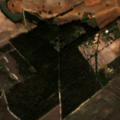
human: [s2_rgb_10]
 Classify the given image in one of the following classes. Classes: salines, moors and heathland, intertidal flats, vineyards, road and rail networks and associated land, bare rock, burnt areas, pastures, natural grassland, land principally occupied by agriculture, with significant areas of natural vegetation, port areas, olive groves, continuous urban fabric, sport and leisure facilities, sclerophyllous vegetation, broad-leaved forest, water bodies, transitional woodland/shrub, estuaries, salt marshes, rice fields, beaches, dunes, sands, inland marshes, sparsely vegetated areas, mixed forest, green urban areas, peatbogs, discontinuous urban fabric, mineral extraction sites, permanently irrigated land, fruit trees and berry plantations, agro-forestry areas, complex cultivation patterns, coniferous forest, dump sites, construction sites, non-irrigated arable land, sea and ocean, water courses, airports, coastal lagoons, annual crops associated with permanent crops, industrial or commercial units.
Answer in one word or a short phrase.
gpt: non-irrigated arable land, permanently irrigated land, transitional woodland/shrub